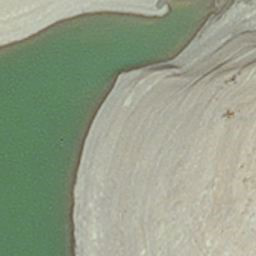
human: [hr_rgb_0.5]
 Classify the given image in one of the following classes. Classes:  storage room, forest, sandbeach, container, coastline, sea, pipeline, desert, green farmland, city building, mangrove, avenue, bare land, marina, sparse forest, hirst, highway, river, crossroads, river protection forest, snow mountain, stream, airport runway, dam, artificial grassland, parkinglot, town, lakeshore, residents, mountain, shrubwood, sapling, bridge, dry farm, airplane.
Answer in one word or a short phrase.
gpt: hirst